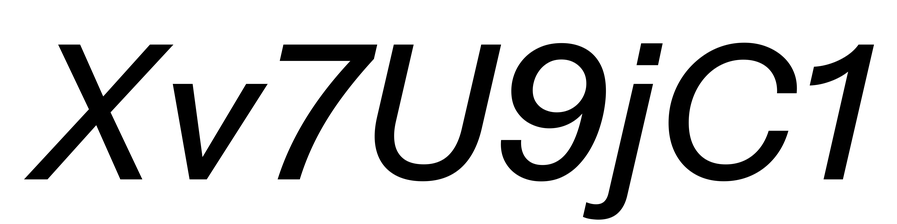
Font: InstrumentSans-Italic_Medium_Italic